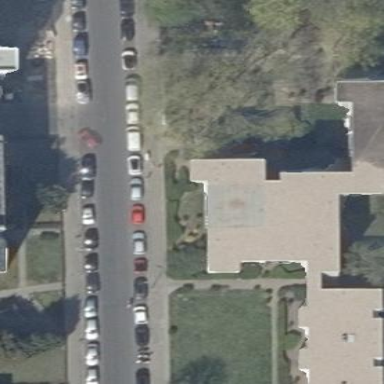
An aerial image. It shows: Apartment building with flat roof.